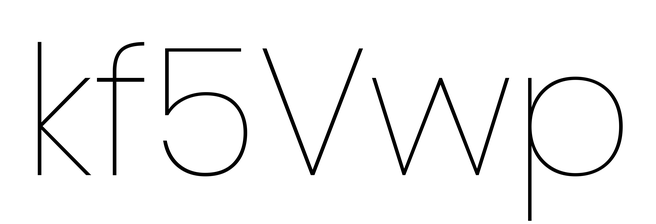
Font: Poppins-Thin